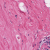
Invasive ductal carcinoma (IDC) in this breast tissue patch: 0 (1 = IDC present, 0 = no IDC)